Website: walmart
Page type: review-order
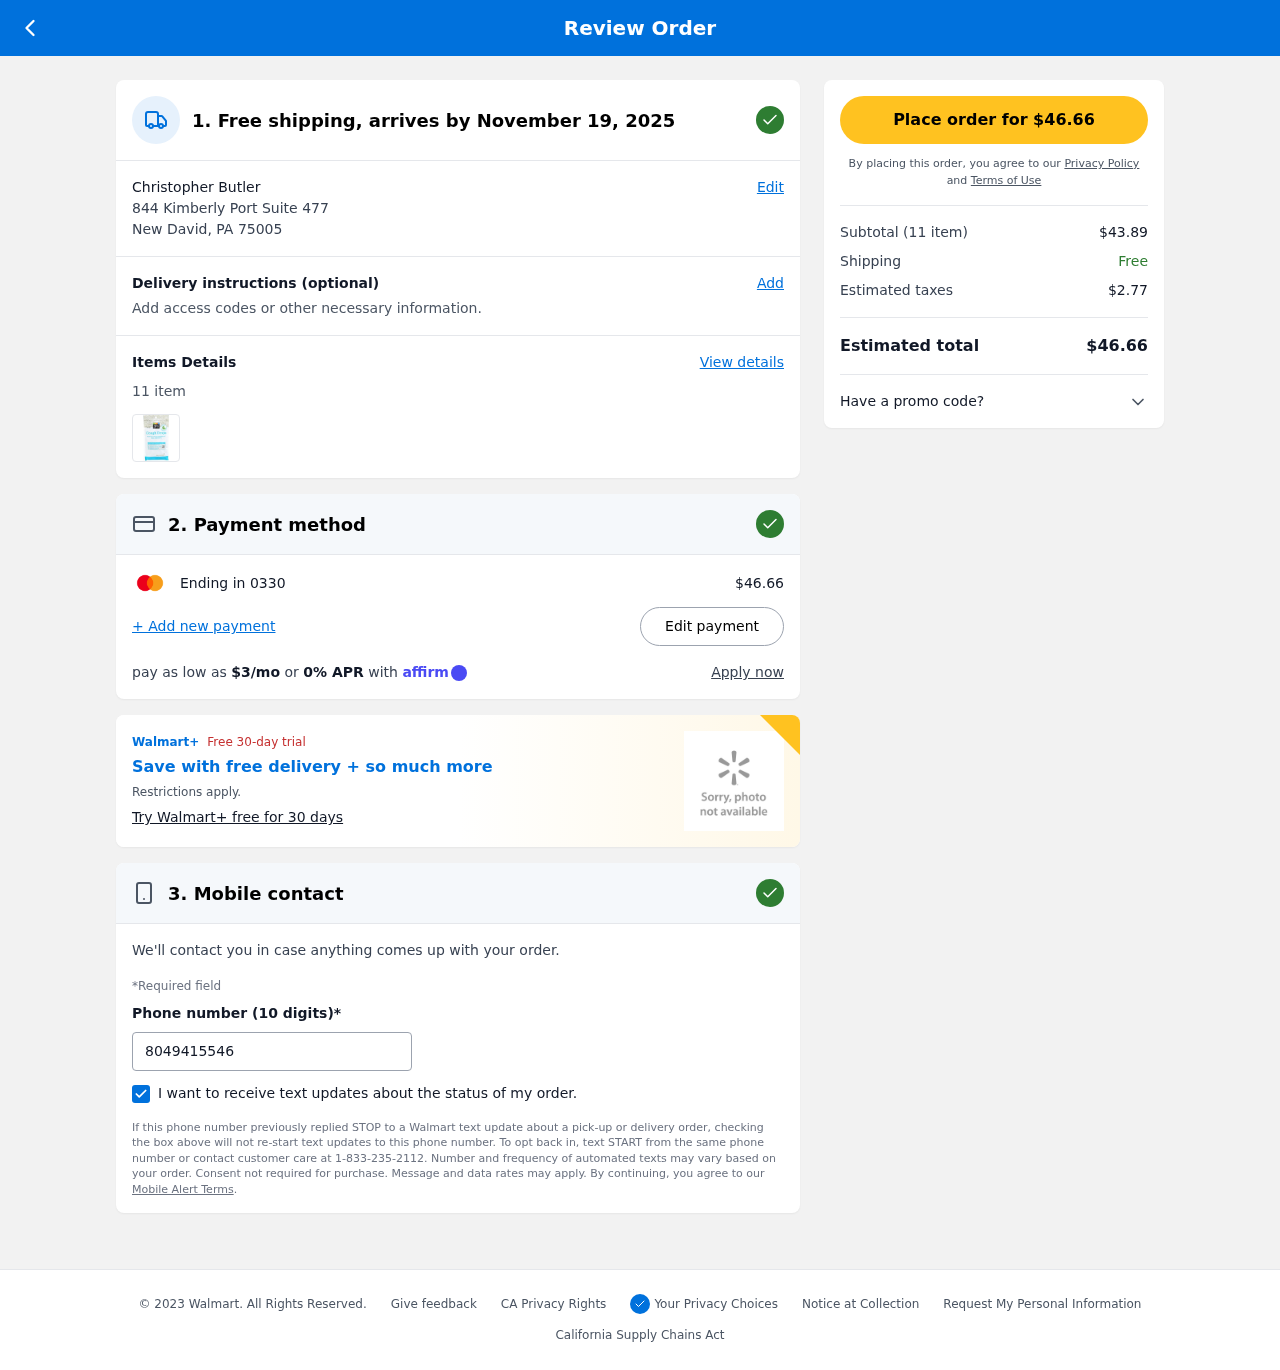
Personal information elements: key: PII_CARD_LAST4
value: Ending in 0330
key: PII_CITY_STATE_ZIP
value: New David, PA 75005
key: PII_FULLNAME
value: Christopher Butler
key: PII_PHONE
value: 8049415546
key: PII_STREET
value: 844 Kimberly Port Suite 477
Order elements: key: ORDER_DELIVERY_DATE
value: November 19, 2025
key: ORDER_NUM_ITEMS
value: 11 item
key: ORDER_NUM_ITEMS
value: Subtotal (11 item)
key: ORDER_TOTAL
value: $46.66
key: ORDER_TOTAL
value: Place order for $46.66
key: ORDER_MONTHLY_PAYMENT
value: $3/mo
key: ORDER_SUBTOTAL
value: $43.89
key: ORDER_TAX
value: $2.77